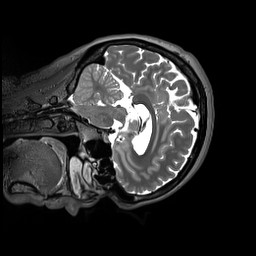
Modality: T2w
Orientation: sagittal
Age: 52
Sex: female
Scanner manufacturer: siemens
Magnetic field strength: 3 T
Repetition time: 3.2 s
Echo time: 0.412 s